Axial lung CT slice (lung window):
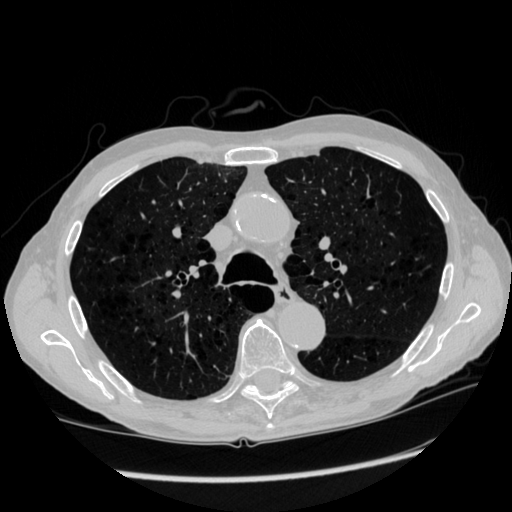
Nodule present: no